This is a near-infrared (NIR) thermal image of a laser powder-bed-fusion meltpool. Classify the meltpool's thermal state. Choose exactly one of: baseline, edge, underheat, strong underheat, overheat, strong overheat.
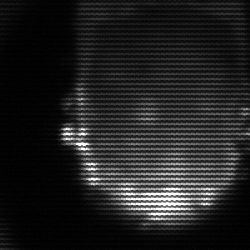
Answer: baseline